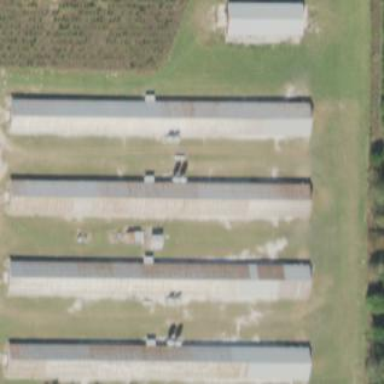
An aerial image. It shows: Poultry farmyard.